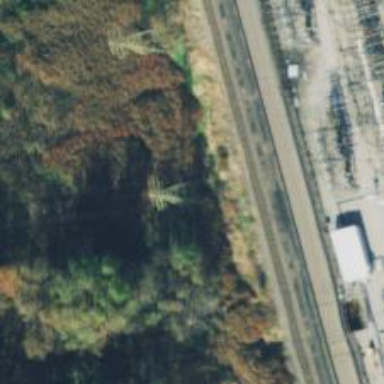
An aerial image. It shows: Lattice structure tower used for power distribution.